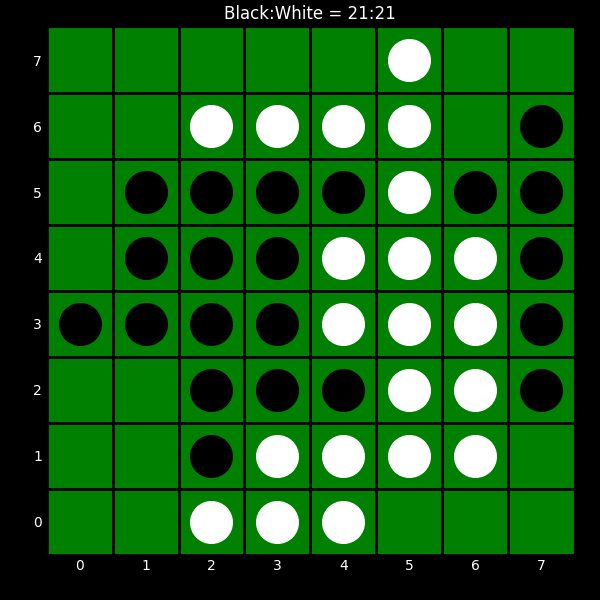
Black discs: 21
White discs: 21